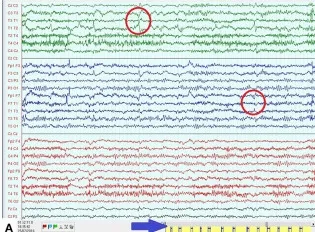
(A) EEG in wakefulness with left temporal sharp- and spike-wave (SW) complexes with maximum and phase reversal on T1-T3 (red arrow). Individual seizures occurring at fairly regular interval and high frequency (blue arrow).
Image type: electrography (eeg)